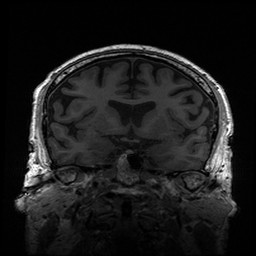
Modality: T1w
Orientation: coronal